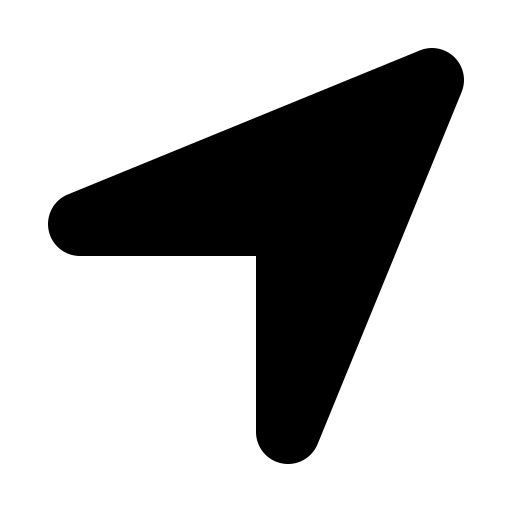
Tags: icon, FontAwesome, fa-icon, solid, location, arrow